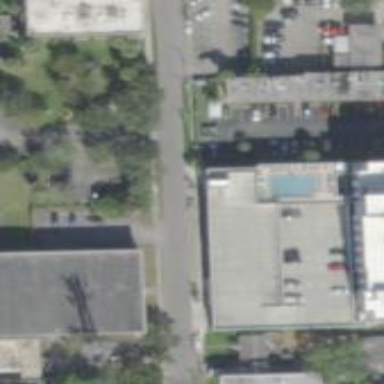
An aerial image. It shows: Hotel building.